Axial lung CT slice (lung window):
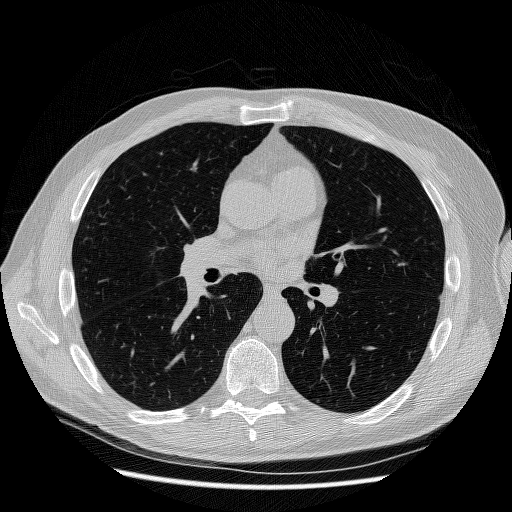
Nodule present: no